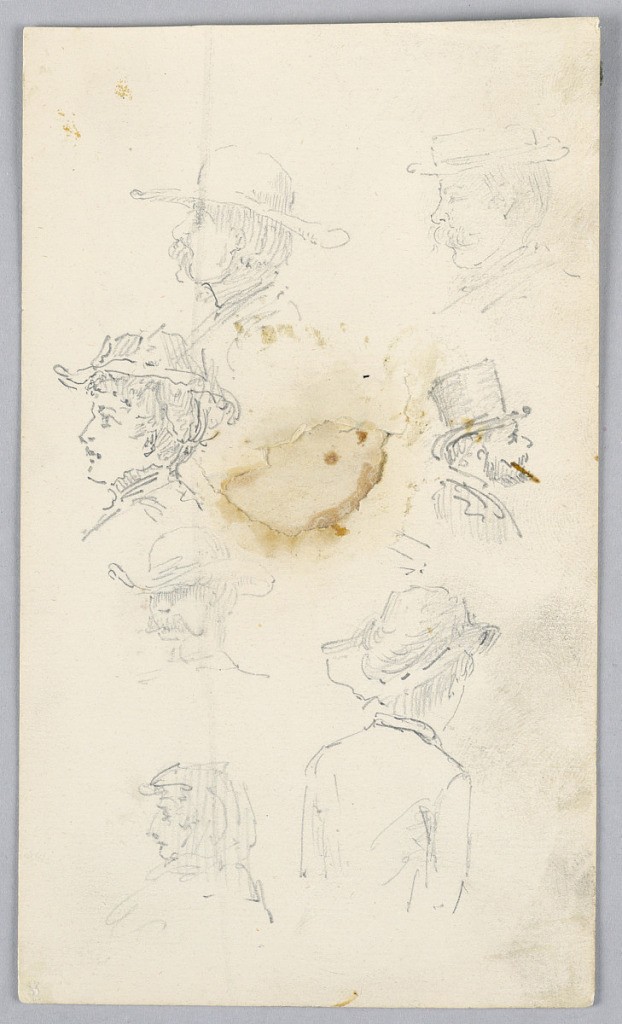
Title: Sketches of Heads
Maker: Arnold William Brunner, American, 1857–1925
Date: ca. 1883
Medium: Graphite on paper; vero: green paper
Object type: Drawing
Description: Women, lower left, and men with mustaches in hats. Almost all in profile.